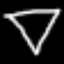
Label: diamond